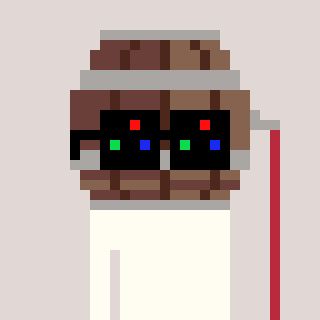
a pixel art character with square black sunglasses, a wine barrel-shaped head and a green-colored body on a warm background